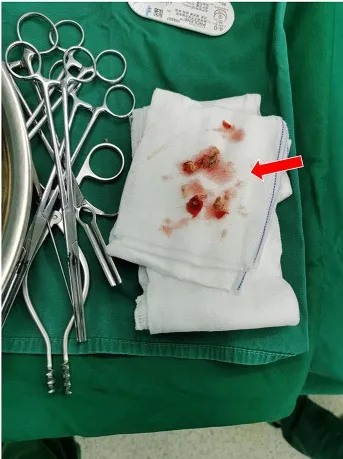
Intraoperative findings. (B) Intraoperative removal of the damaged aortic valve and part of the annulus (red arrow).
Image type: medical_photograph (other_medical_photograph)